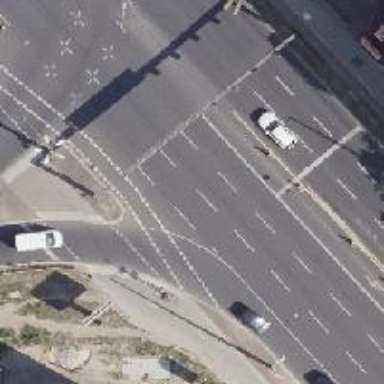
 surfaced with asphalt. It is dual carriageway."